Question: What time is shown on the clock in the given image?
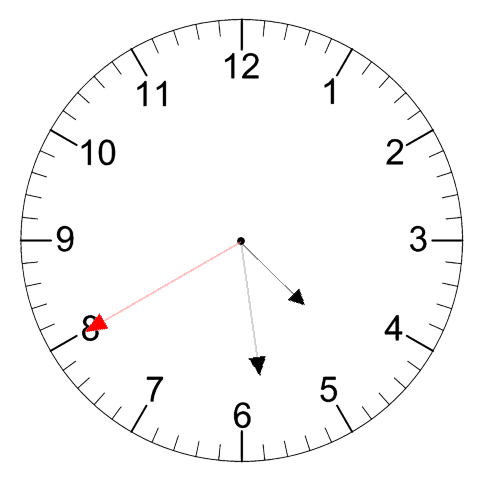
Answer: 04:28:40